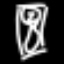
Label: hourglass